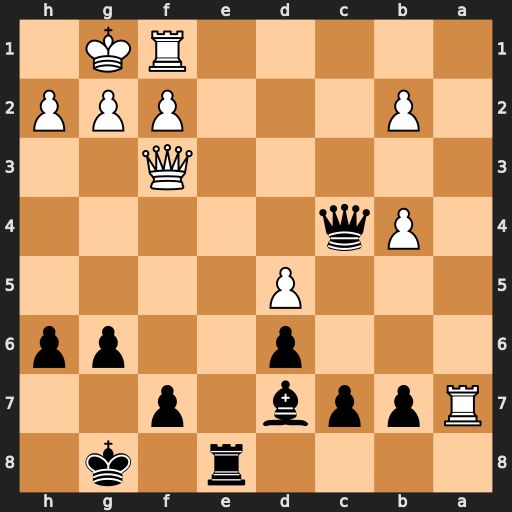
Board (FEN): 4r1k1/Rppb1p2/3p2pp/3P4/1Pq5/5Q2/1P3PPP/5RK1
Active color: b
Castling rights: -
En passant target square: -
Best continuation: Qxf1+ Kxf1 Bb5+